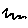
Label: zigzag